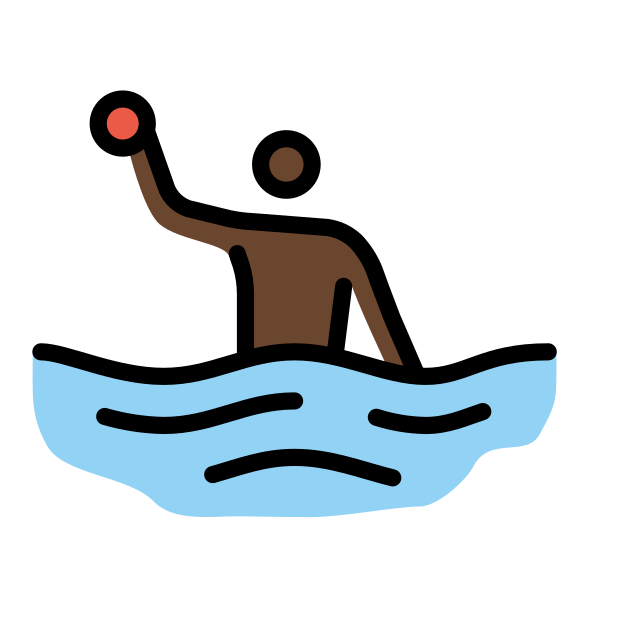
man playing water polo: dark skin tone